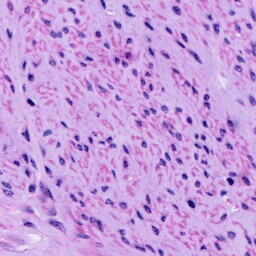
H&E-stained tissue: Cervix